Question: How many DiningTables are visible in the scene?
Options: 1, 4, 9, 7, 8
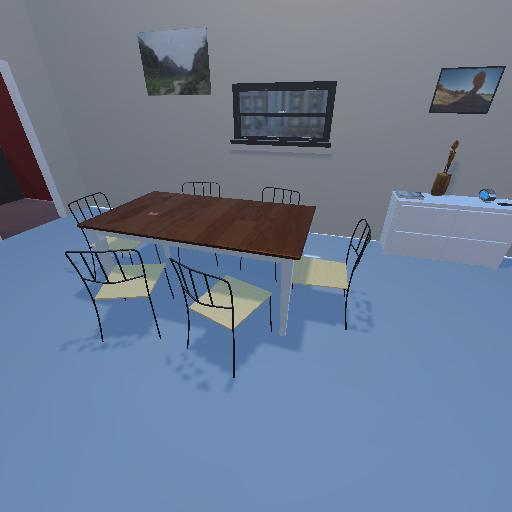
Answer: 1